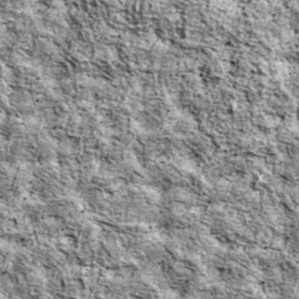
Label: non_frost